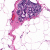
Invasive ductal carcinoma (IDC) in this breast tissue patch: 0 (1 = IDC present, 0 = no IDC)